Question: I would like to create a boxplot for my project. So I'm working on a world happiness dataset which contains Region as factors and happiness.score as numeric values, etc. I want to compare the mean happiness score between regions and here is what I wrote:
'''
ggplot(data=happiness, mapping = aes(x = Region, y = Happiness.Score)) + geom_boxplot()
'''
But the output is weird as below:

Could anyone please give some suggestions?
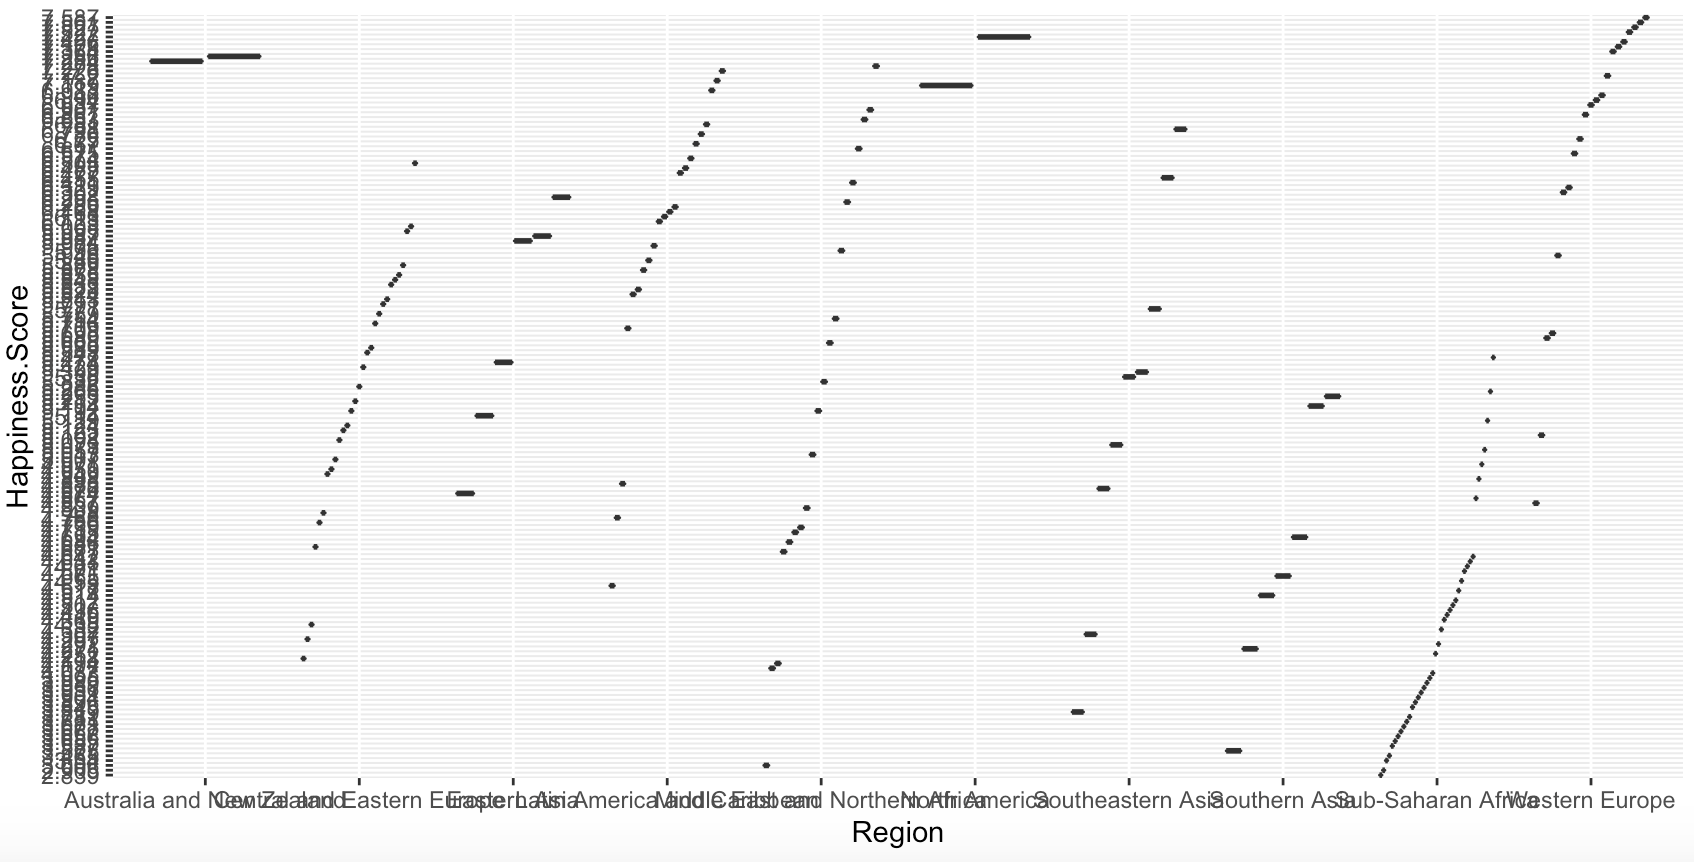
Answer: This could happen if the 'y' variable is 'factor'. Convert it to 'numeric' from 'factor' and it should work
'''
happiness$Happiness.Score <- as.numeric(as.character(happiness$Happiness.Score))
ggplot(data=happiness, mapping = aes(x = Region, y = Happiness.Score)) +
geom_boxplot()
'''
---
Reproducible example with
'''
data(iris)
ggplot(data = iris, mapping = aes(x = Species, y = Sepal.Length)) +
geom_boxplot()
'''
Now, check with the 'Sepal.Length' as 'factor'
'''
ggplot(data = iris, mapping = aes(x = Species, y = factor(Sepal.Length))) +
geom_boxplot()
'''